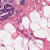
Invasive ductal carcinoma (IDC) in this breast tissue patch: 0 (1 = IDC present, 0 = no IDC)